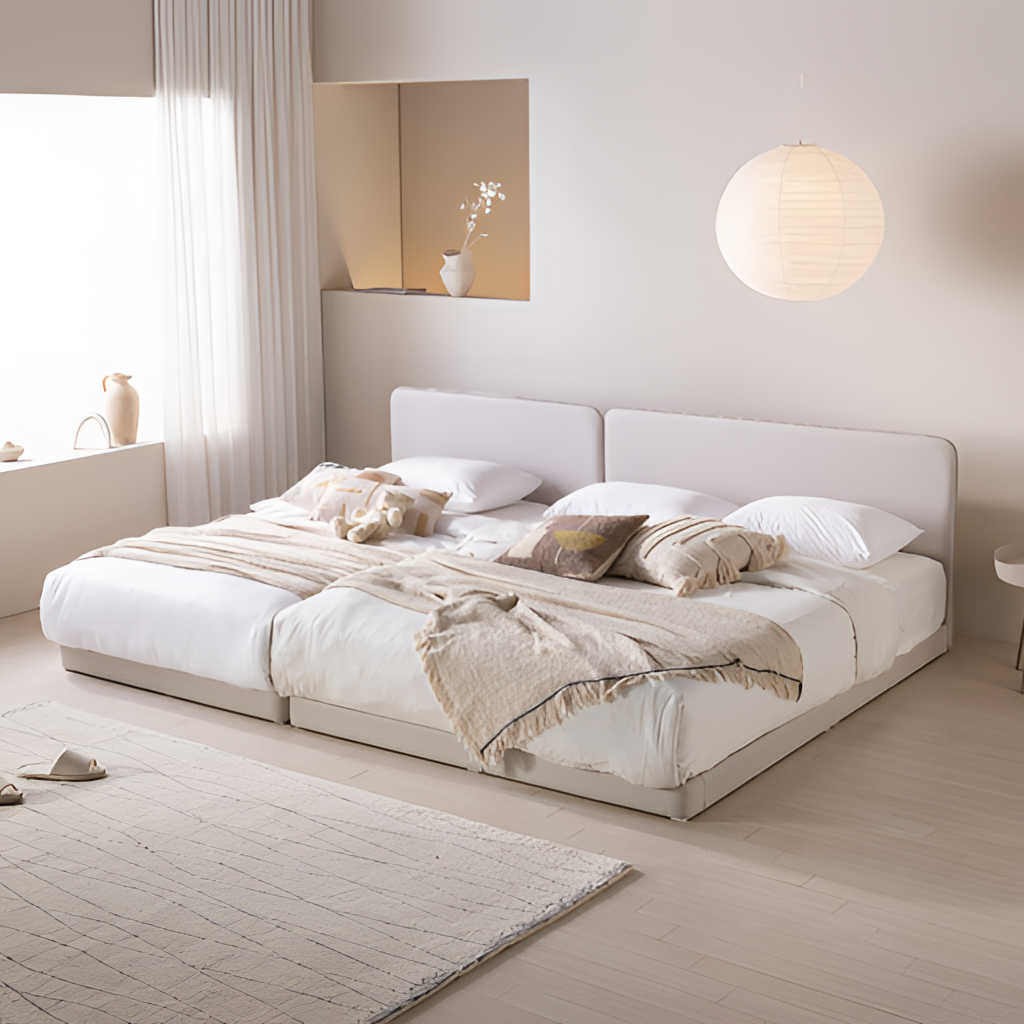
bedroom, fabric bed, beige paint wallpaper, with solid pattern, beige wood flooring, with plank pattern, modern